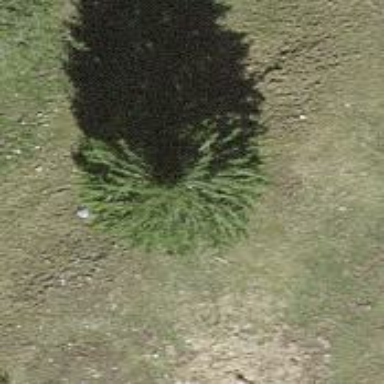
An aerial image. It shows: Needle-leaved tree in nature.